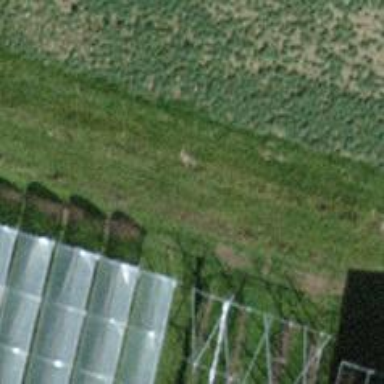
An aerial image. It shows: Greenhouse.